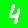
Digit: 4